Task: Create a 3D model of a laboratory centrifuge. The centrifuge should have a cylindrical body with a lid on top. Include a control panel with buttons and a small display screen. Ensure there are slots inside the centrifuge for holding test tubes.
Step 329:
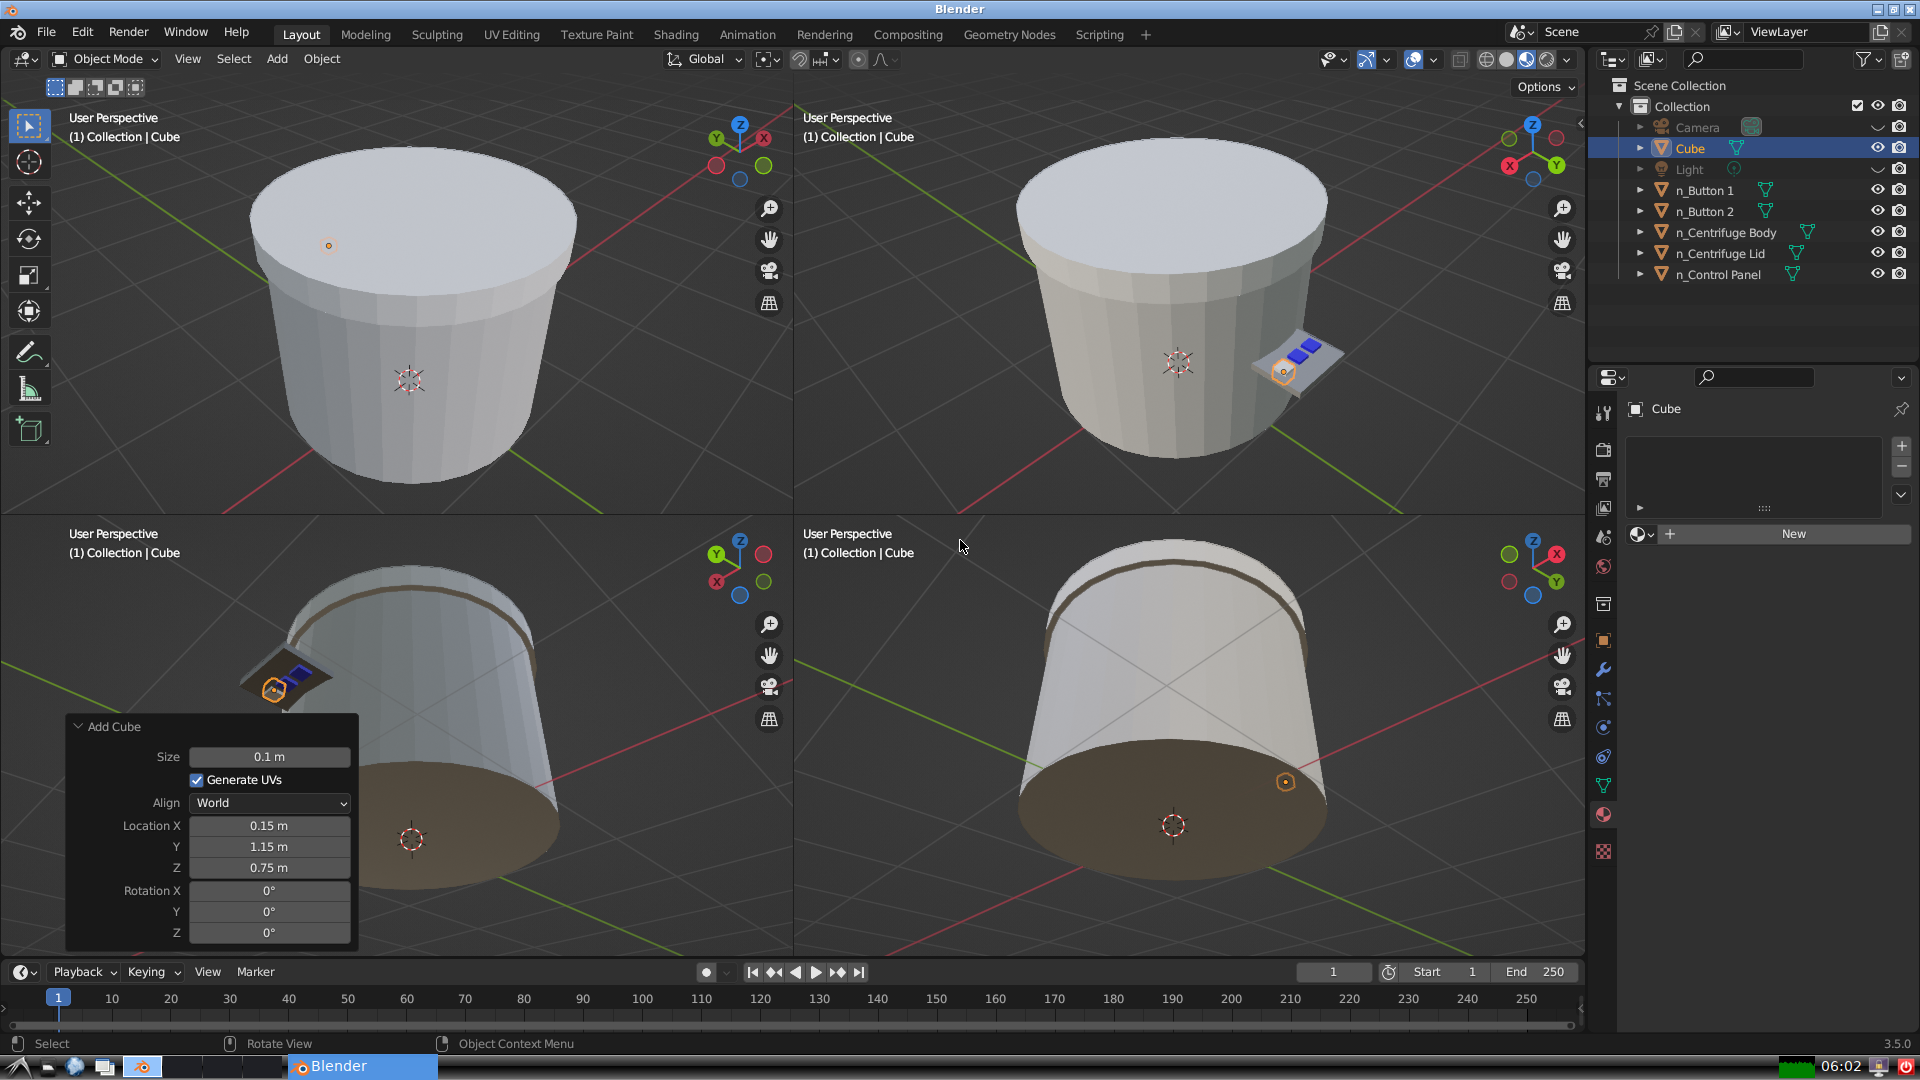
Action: {"mouse_move": [1608, 631]}